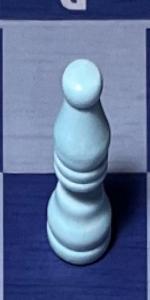
Label: Bishop_White